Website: home-depot
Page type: payment
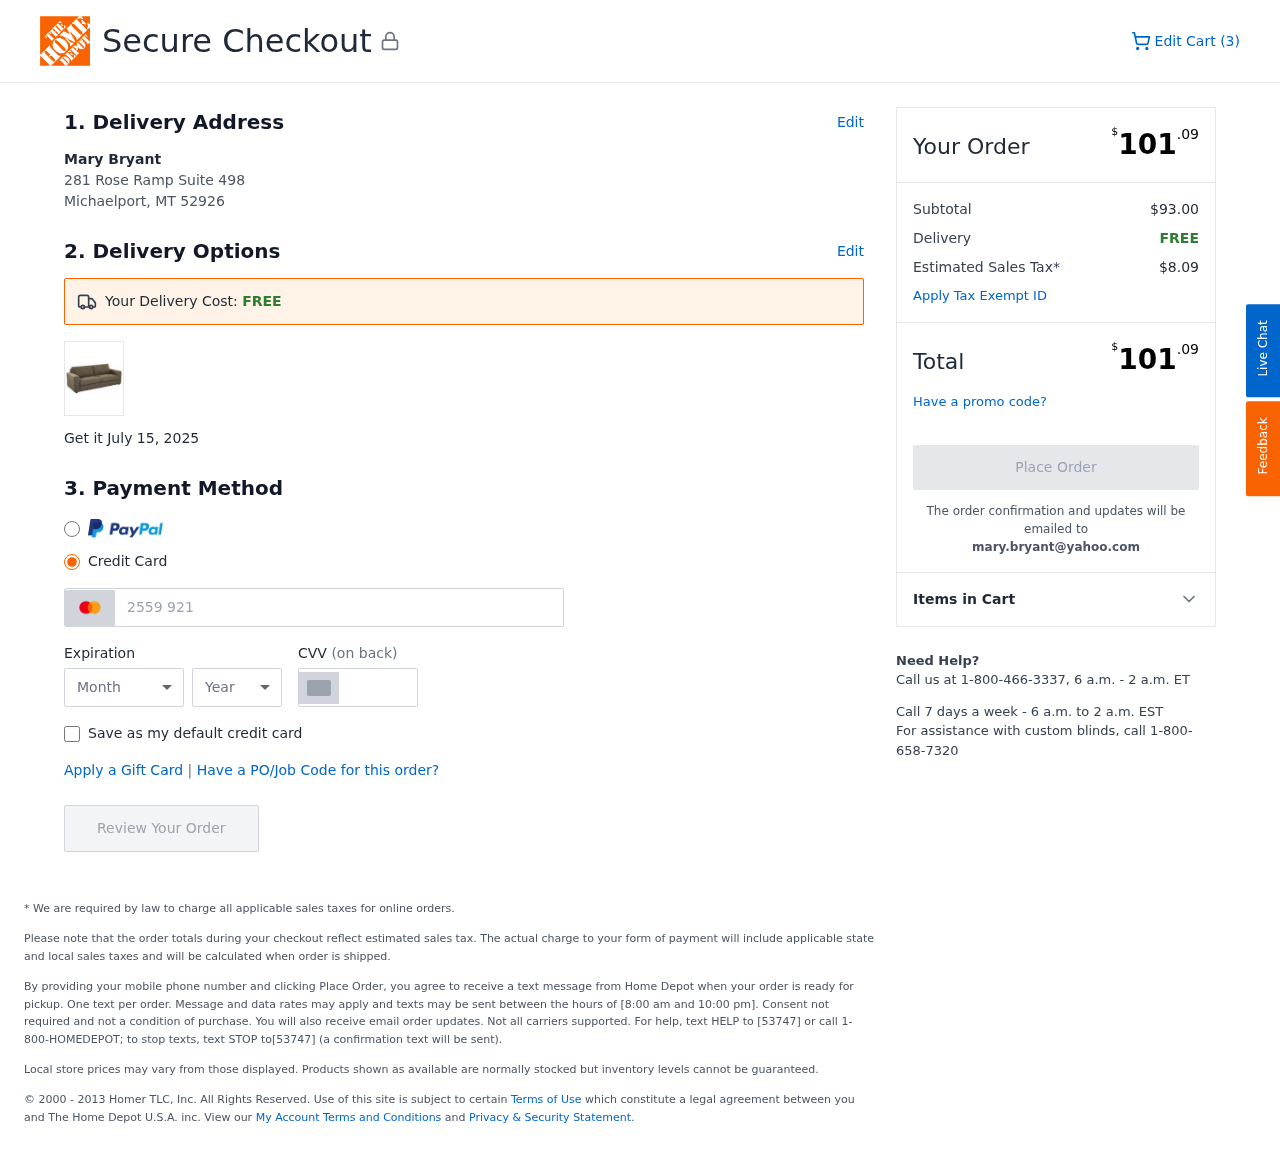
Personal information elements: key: PII_CARD_CVV
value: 235
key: PII_CARD_EXPIRY_MONTH
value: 12
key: PII_CARD_EXPIRY_YEAR
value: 29
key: PII_CARD_NUMBER
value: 2559 9218 1864 8808
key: PII_CITY_STATE_ZIP
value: Michaelport, MT 52926
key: PII_EMAIL
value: mary.bryant@yahoo.com
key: PII_FULLNAME
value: Mary Bryant
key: PII_STREET
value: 281 Rose Ramp Suite 498
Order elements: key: ORDER_NUM_ITEMS
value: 3
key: ORDER_DELIVERY_DATE
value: July 15, 2025
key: ORDER_TOTAL
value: $101.09
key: ORDER_SUBTOTAL
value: $93.00
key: ORDER_SHIPPING_COST
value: FREE
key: ORDER_TAX
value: $8.09